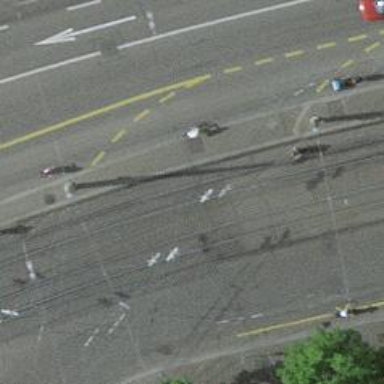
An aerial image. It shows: Tram level crossing on the railway.